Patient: sex M, age 44
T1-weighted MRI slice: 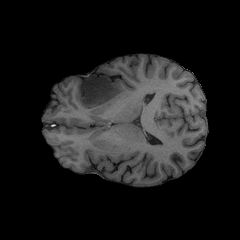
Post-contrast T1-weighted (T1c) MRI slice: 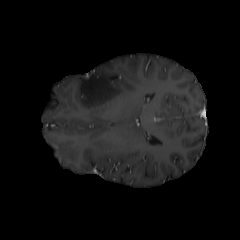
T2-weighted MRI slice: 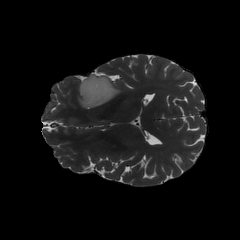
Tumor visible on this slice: yes
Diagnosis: Astrocytoma, IDH-mutant
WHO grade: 2